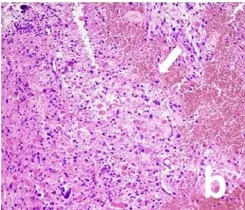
Oligodendrocyte-like cells mitoses [, arrows]. Hematoxylin and eosin stain (A-D); Original magnification: a-b 10 X, c 40 X, d 20 X.
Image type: pathology (h&e)